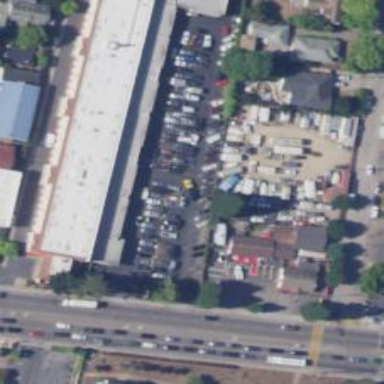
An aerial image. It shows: Convenience shop.